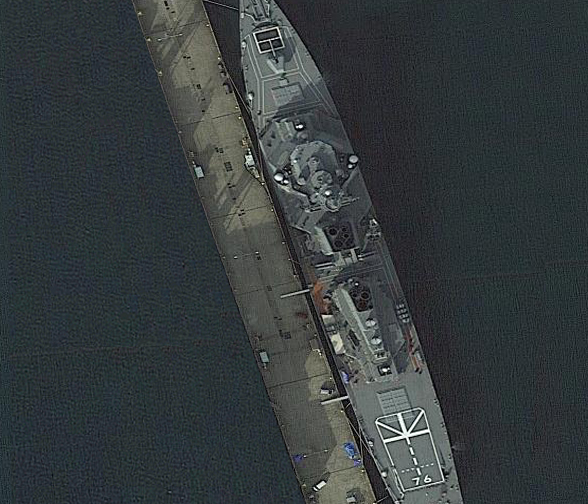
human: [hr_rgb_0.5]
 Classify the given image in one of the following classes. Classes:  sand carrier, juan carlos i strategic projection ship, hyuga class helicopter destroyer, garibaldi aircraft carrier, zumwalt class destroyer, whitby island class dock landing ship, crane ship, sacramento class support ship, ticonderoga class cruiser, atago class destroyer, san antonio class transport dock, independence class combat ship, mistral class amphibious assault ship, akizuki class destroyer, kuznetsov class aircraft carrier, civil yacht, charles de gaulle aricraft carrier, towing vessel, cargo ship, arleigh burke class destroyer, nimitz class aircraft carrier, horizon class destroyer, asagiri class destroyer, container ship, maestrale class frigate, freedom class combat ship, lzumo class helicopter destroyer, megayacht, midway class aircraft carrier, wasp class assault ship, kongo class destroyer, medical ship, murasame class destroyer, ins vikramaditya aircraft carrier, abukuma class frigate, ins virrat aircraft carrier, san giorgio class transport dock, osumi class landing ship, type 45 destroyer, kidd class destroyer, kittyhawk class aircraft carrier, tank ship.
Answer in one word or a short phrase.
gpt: Kongo class destroyer